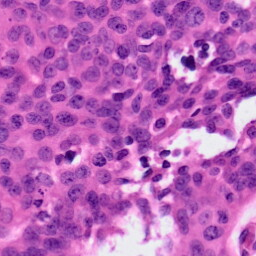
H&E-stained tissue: Ovarian